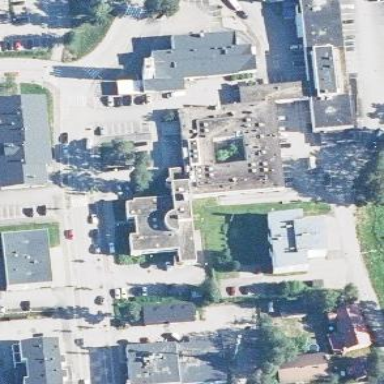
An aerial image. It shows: Hospital providing healthcare services.